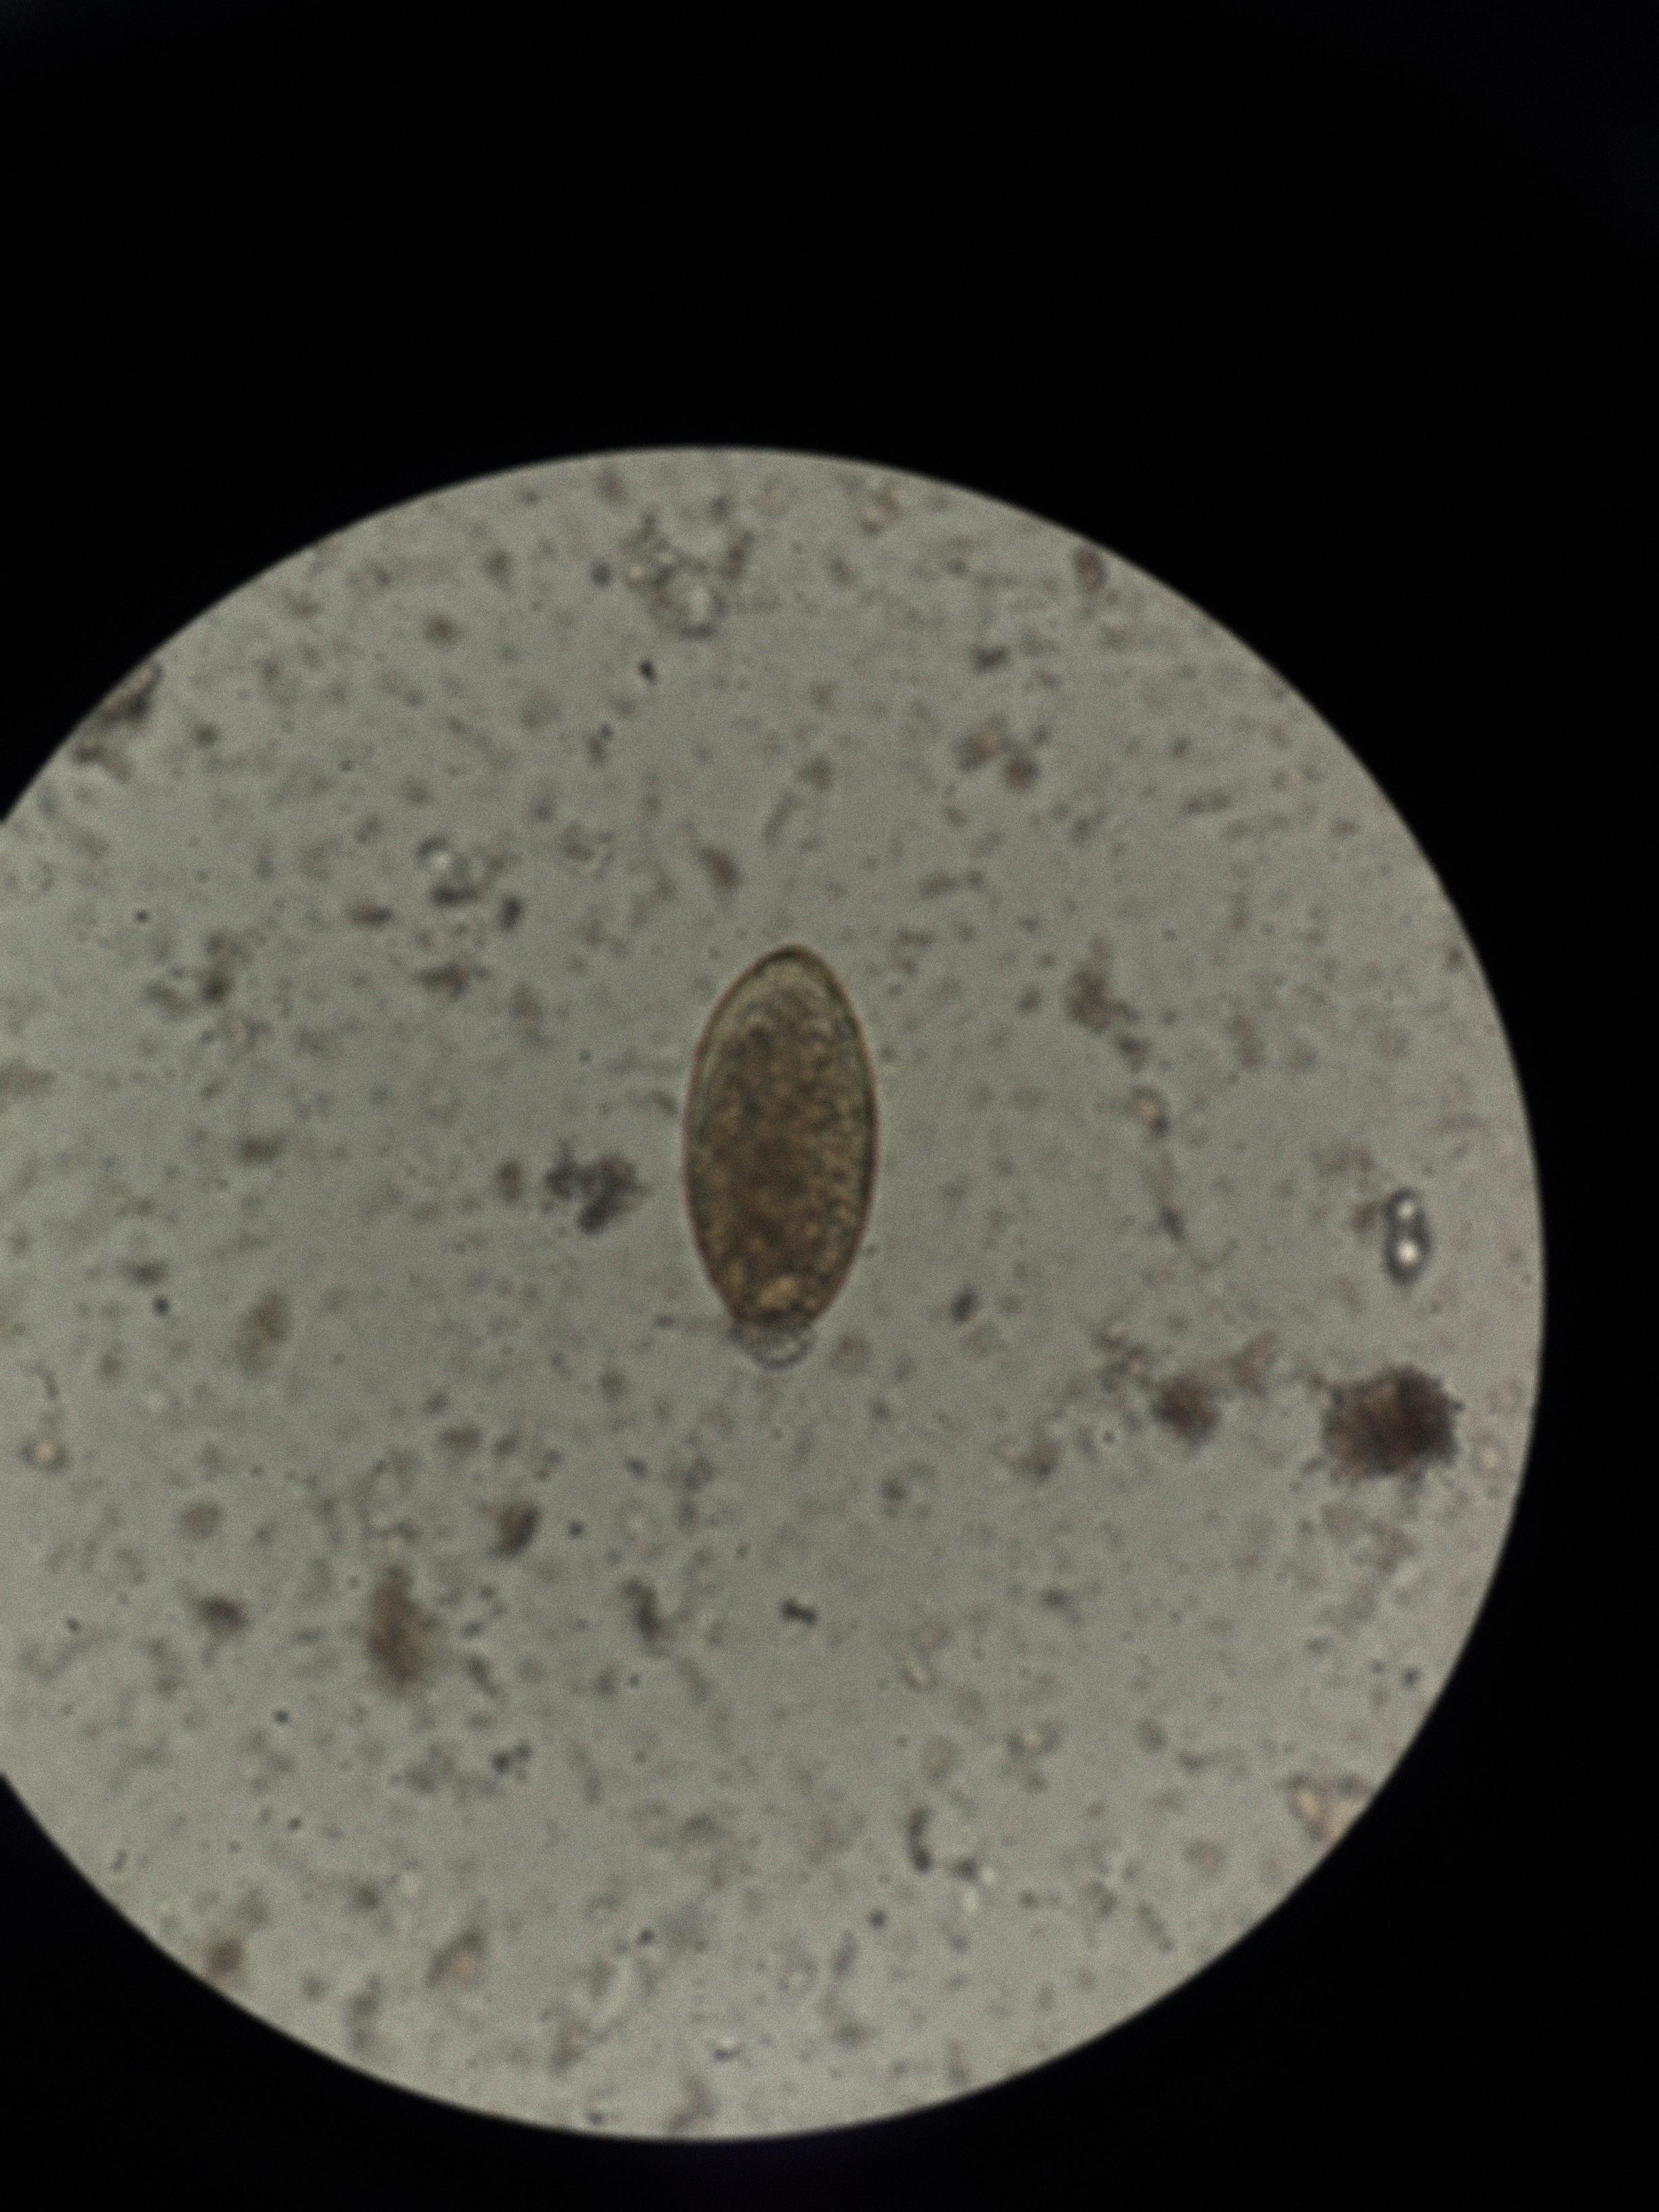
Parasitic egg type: Fasciolopsis buski